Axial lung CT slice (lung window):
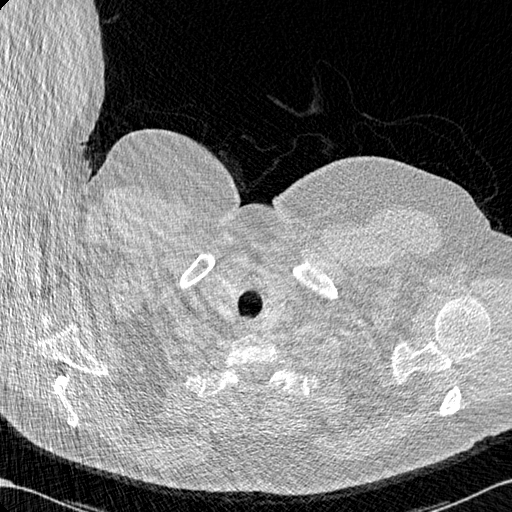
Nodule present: no